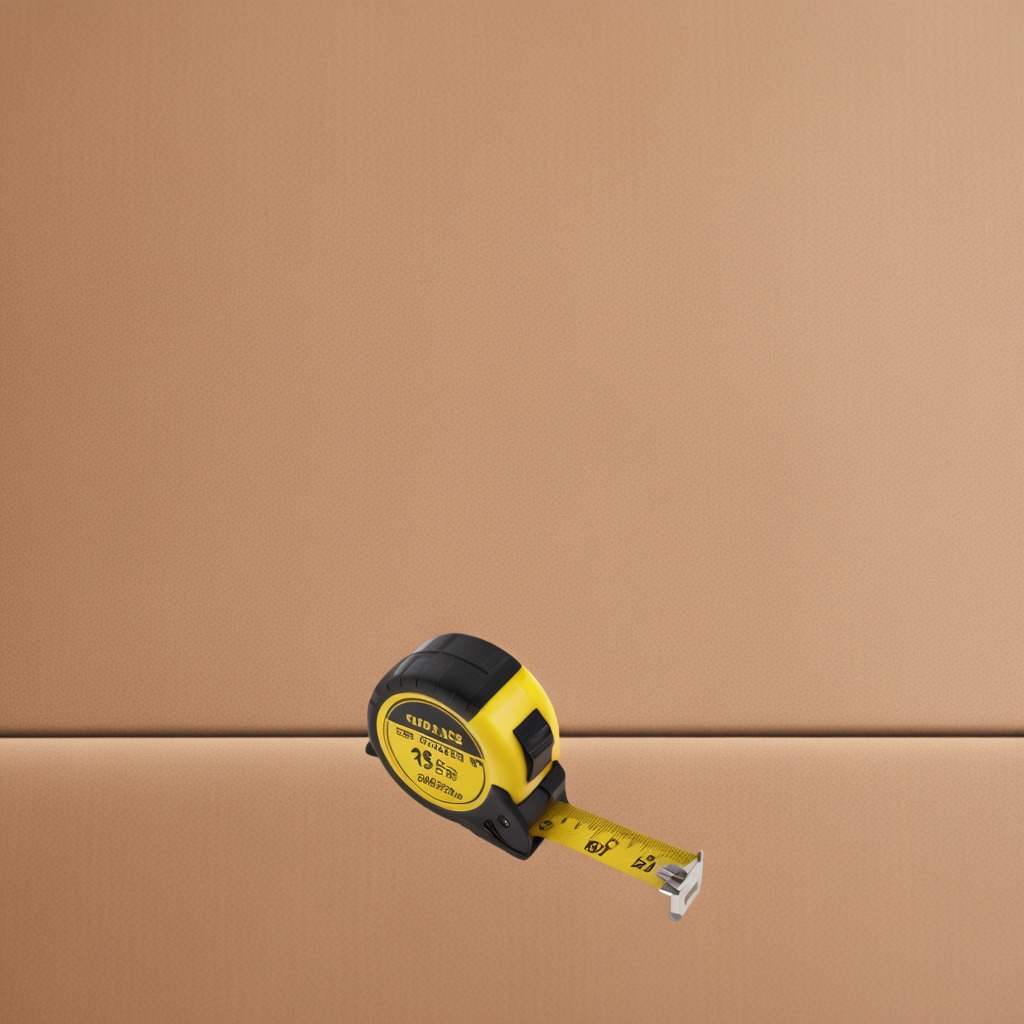
A measuring tape is lying on a cardboard box surface in an outdoor workshop during daytime bright natural light soft shadows slightly creased but